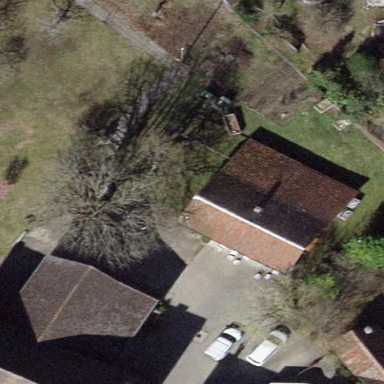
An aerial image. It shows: Shed building.